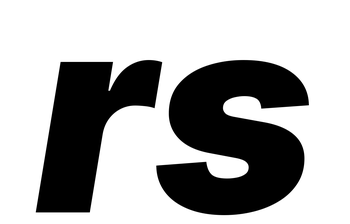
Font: Inter-Italic_Black_Italic